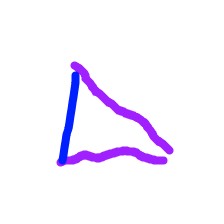
Shape: triangle